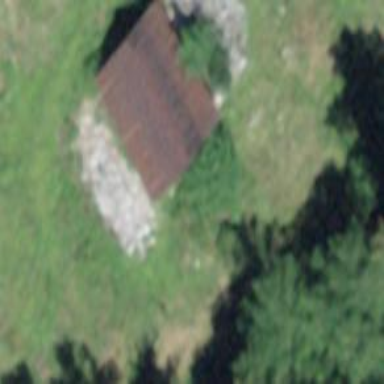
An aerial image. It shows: Shed.